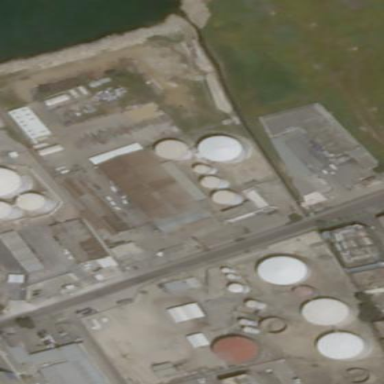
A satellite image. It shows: Industrial building.